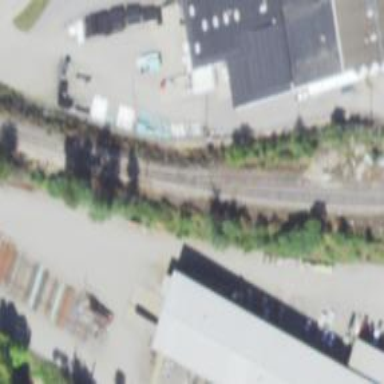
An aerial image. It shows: Abandoned railway.